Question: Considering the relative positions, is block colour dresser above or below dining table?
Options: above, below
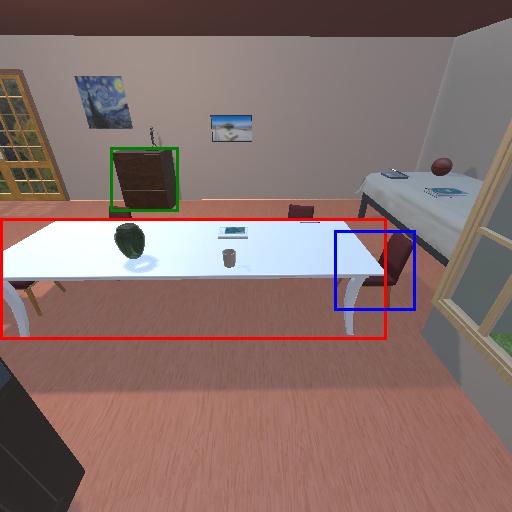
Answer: above